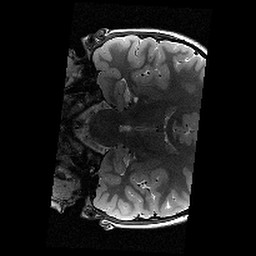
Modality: T2w
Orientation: coronal
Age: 9
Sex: male
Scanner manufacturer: siemens
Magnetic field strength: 3 T
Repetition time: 9.23 s
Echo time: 0.067 s